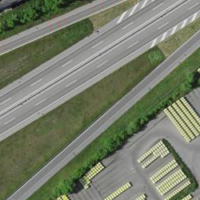
EUNIS habitat code: 57
Species observed at this site:
Buteo buteo